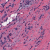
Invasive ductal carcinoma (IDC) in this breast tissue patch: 0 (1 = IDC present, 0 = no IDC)